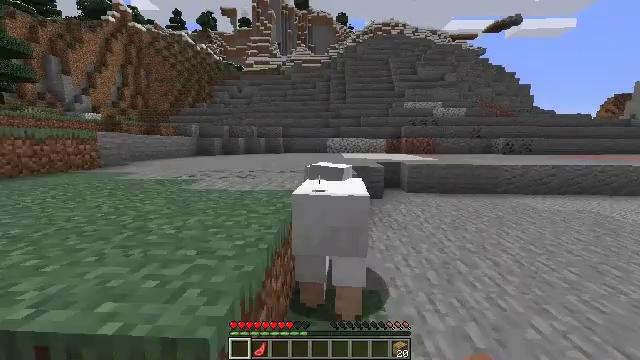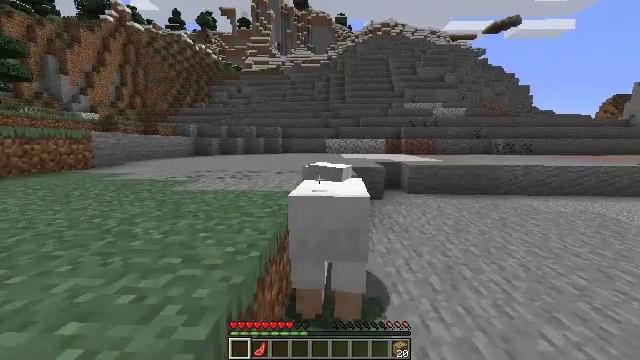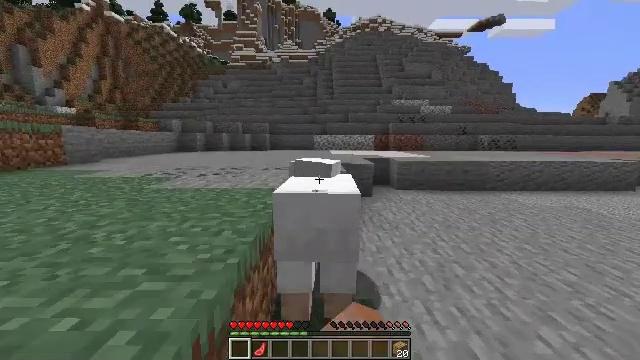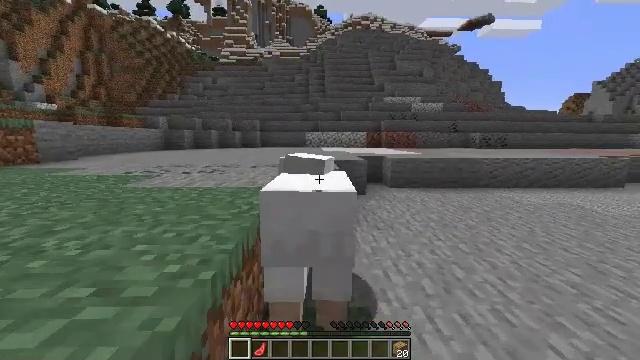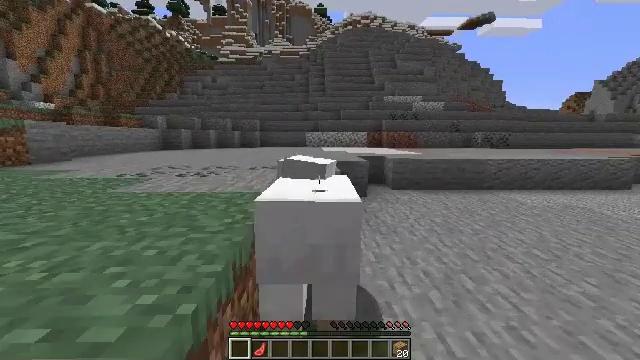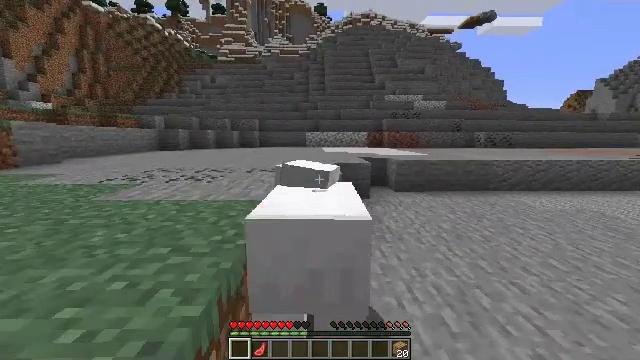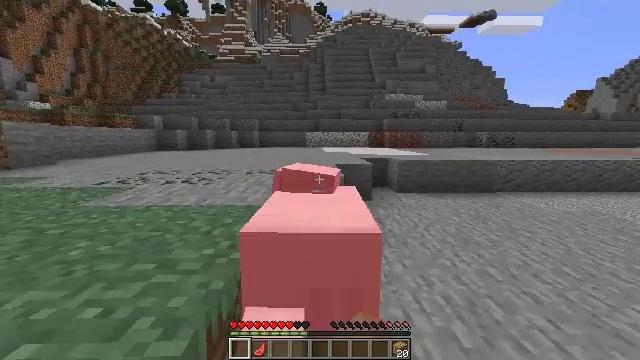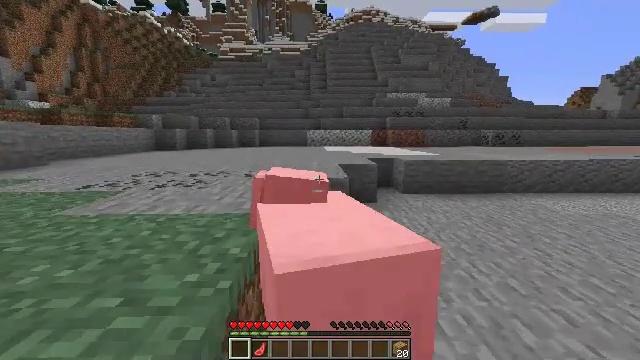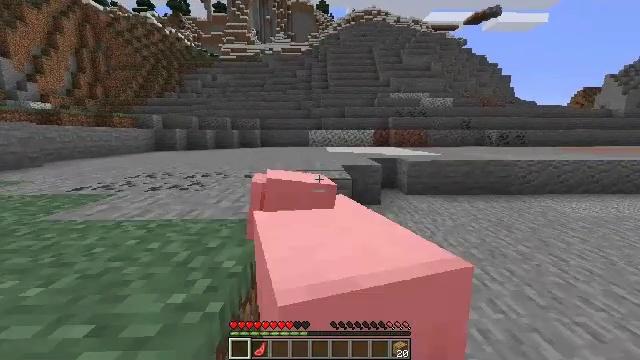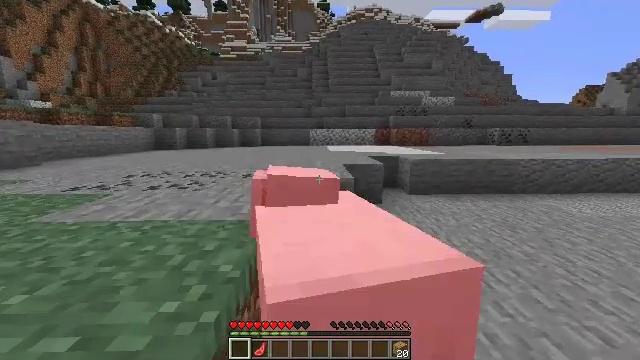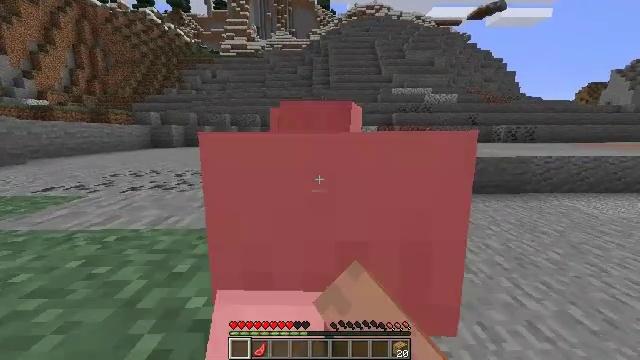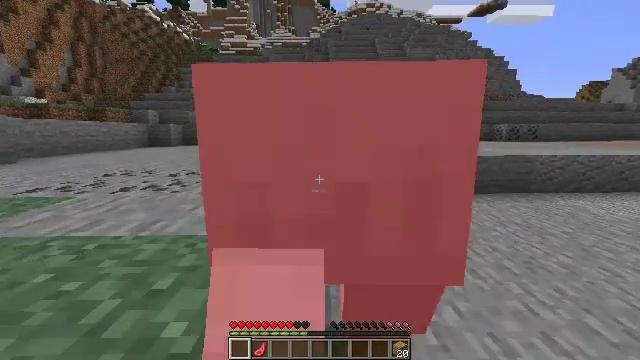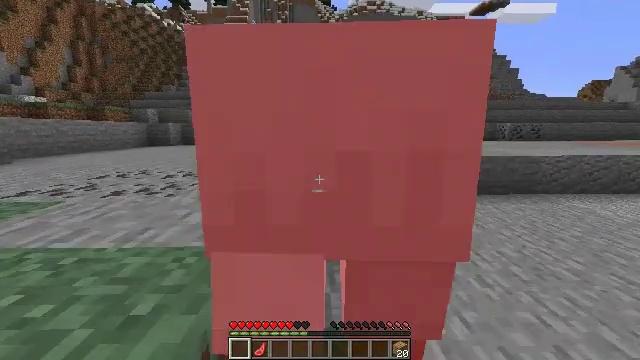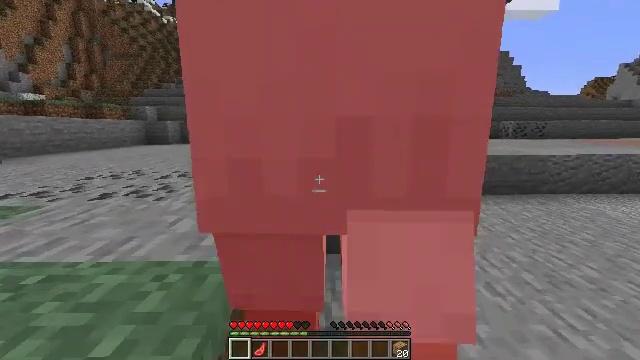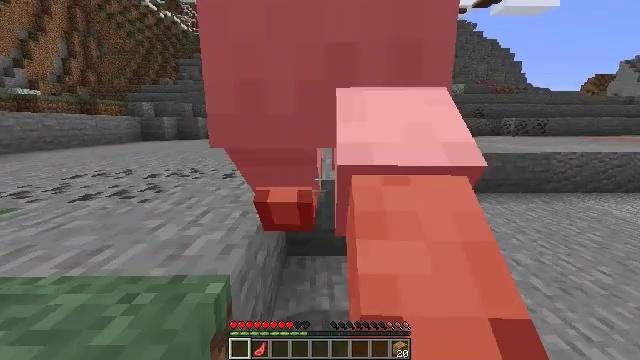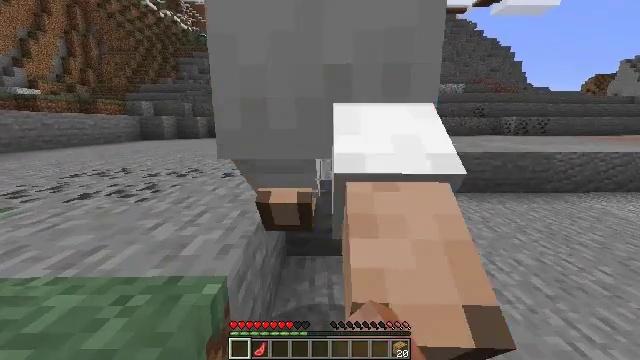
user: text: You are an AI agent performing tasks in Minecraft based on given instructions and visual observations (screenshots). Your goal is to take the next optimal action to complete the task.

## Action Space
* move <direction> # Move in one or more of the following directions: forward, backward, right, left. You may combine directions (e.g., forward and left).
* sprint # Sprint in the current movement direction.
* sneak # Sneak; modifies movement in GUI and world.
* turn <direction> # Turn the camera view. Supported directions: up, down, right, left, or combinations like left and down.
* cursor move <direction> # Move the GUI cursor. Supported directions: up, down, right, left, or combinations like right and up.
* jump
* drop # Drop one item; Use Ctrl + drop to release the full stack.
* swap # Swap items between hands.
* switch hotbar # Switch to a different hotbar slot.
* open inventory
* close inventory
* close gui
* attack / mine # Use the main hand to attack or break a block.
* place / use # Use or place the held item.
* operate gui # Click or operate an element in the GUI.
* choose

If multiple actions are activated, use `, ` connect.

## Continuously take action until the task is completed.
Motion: motion action
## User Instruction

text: Kill mobs.
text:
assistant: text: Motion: move forward, attack / mine, drop
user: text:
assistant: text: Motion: move forward, turn right, attack / mine, drop
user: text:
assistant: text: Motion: move forward, turn right, attack / mine
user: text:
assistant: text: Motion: move forward
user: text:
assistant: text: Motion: move forward, attack / mine
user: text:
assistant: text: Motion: move forward, attack / mine
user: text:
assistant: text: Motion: move forward, attack / mine
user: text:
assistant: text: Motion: move forward
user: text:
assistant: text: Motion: move forward, attack / mine
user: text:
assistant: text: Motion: move forward, attack / mine
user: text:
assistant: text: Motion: move forward, attack / mine
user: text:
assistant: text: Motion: move forward
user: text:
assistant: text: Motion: no_op
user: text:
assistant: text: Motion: attack / mine
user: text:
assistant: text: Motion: attack / mine
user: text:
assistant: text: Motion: attack / mine
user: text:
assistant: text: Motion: no_op
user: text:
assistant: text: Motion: attack / mine
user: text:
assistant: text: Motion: attack / mine